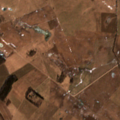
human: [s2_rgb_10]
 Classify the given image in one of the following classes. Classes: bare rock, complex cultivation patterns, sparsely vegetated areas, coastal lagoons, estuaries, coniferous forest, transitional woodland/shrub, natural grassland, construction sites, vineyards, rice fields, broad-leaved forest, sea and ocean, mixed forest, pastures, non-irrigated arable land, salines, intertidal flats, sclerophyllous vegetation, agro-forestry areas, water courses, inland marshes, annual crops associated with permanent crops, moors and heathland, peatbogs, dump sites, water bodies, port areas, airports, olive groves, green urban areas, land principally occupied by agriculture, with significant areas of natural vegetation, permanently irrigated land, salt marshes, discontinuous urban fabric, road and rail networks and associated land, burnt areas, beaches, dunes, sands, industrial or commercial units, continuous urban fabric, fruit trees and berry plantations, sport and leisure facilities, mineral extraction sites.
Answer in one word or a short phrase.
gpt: non-irrigated arable land, complex cultivation patterns